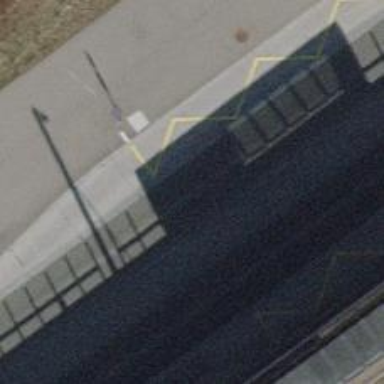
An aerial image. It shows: Public transport stop position.